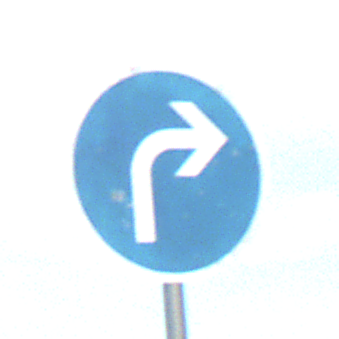
Verkehrszeichen: VorgeschriebeneFahrtrichtungRechts
Umgebung: Outdoor, Beach
Tageszeit: SunriseSunset
Wetter: PartlyCloudy
Licht: Natural
Jahreszeit: NotSpecified
Kontrast: LowContrast